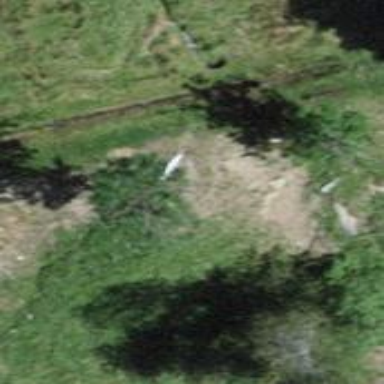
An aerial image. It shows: Ground path.